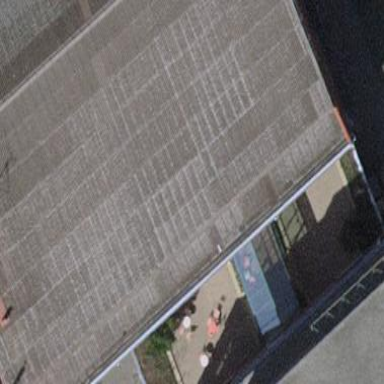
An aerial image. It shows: View of roof of building.